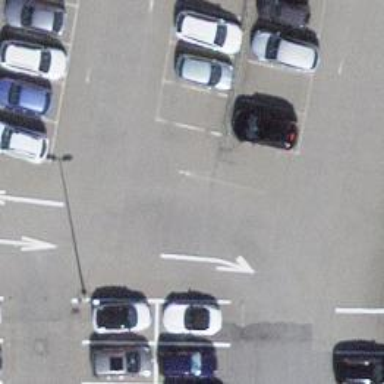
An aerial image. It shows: Parking aisle designated as service road.